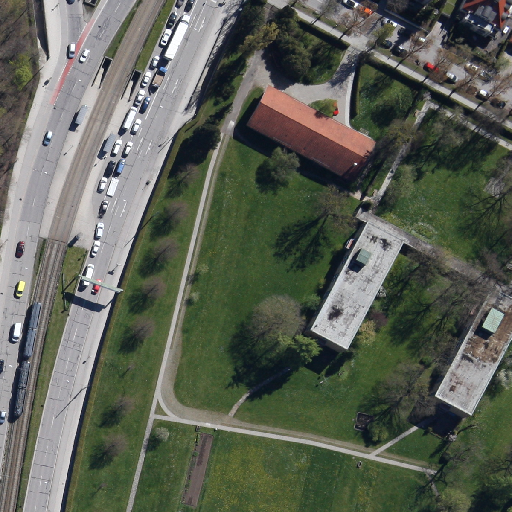
Referring expression: sidewalk along with tree